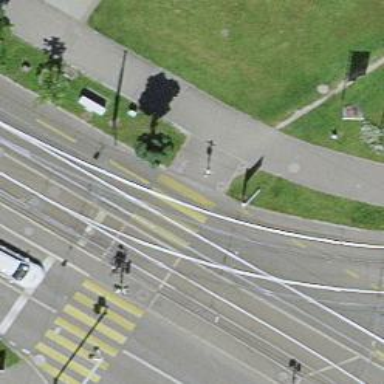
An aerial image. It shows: Tram crossing on the railway.